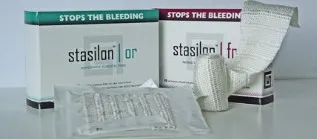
Stasilon. Stasilon. is a novel textile dressing composed of fiberglass and bamboo yarns incorporated into a proprietary weave. It has been cleared by the United States Food and Drug Administration for external and internal use and has been granted over-the-counter status.
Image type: radiology (ct)